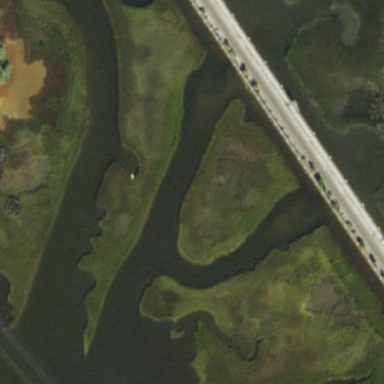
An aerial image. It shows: Marsh wetland.